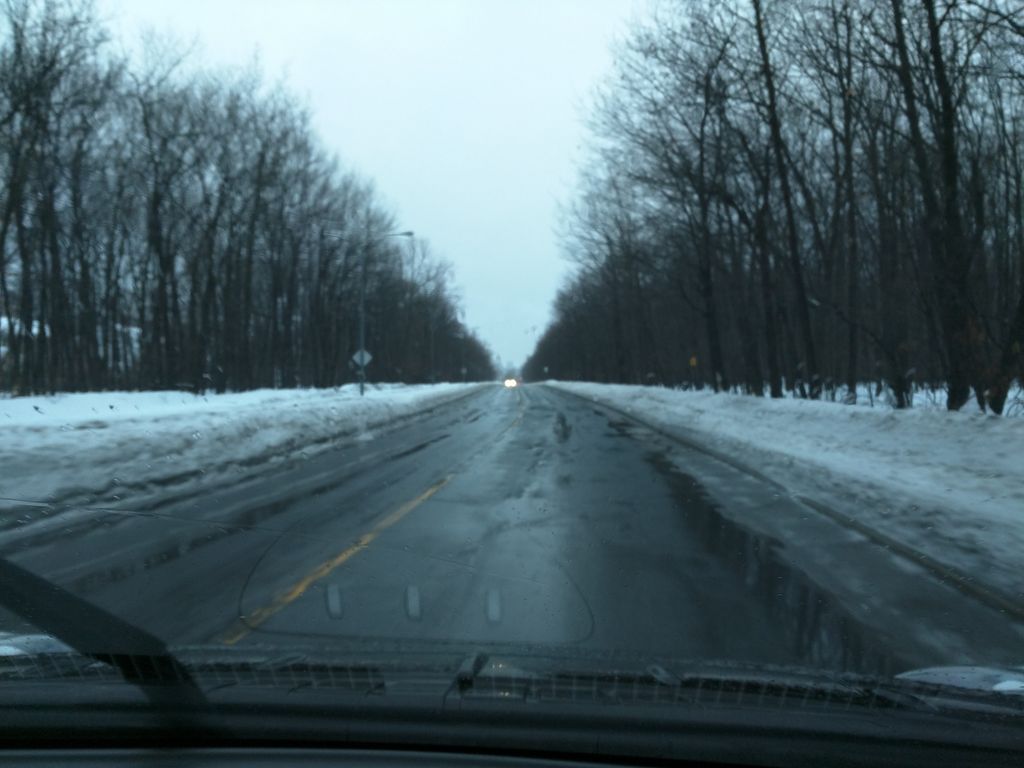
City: montreal